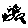
Label: bird